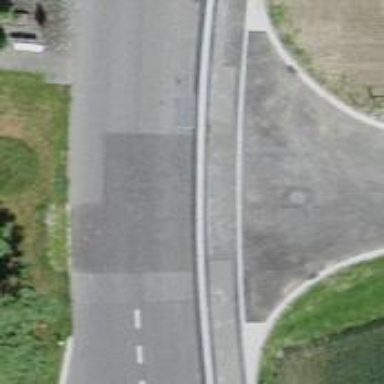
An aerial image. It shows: Residential road with asphalt surface. There is sidewalk on the left side.